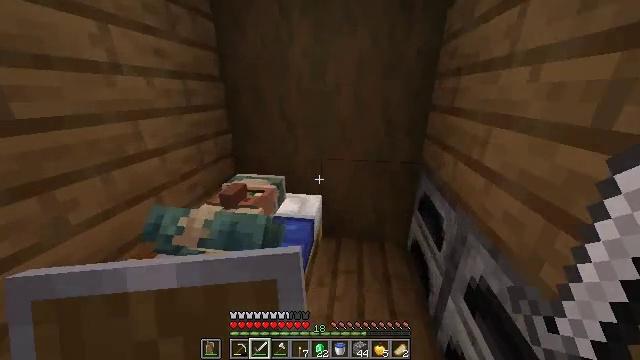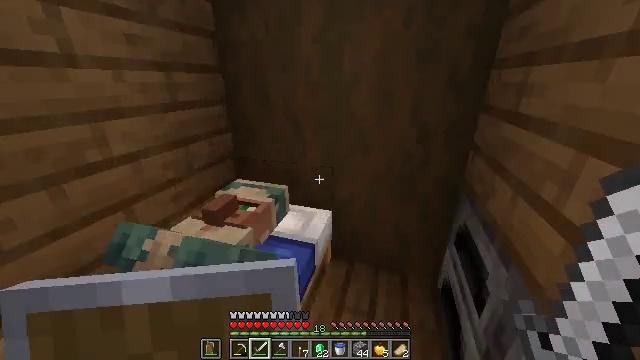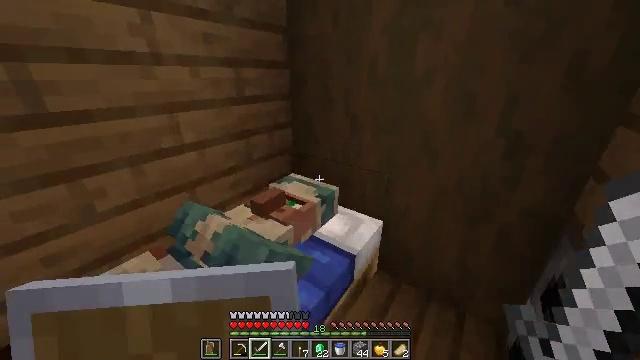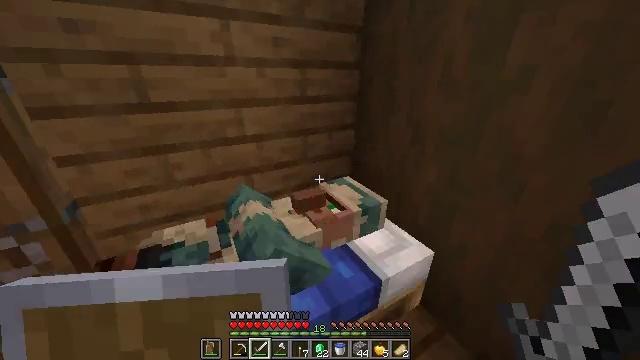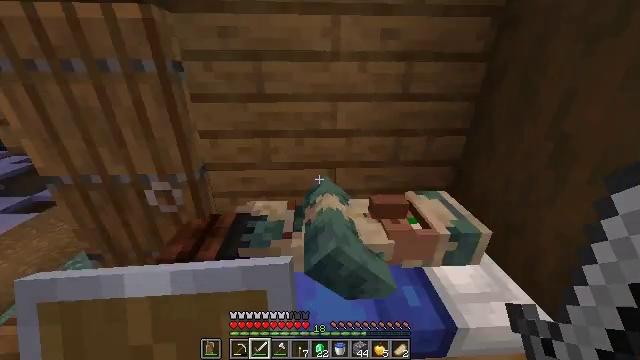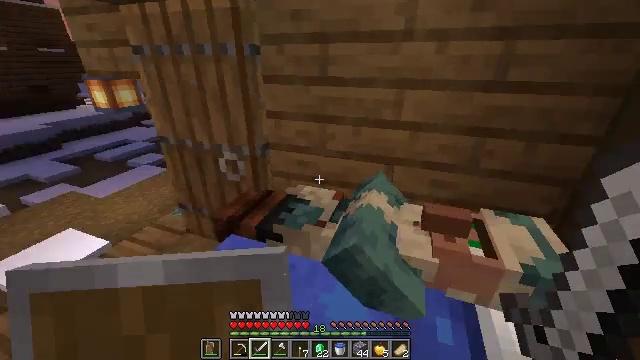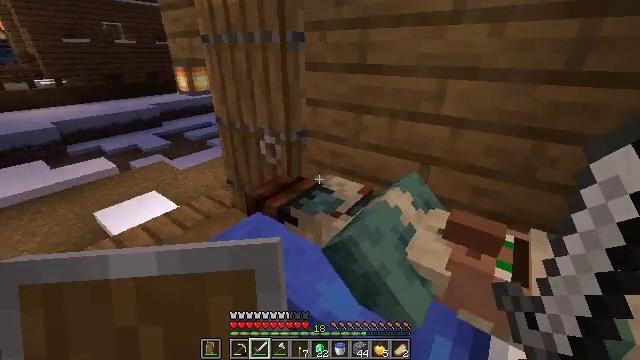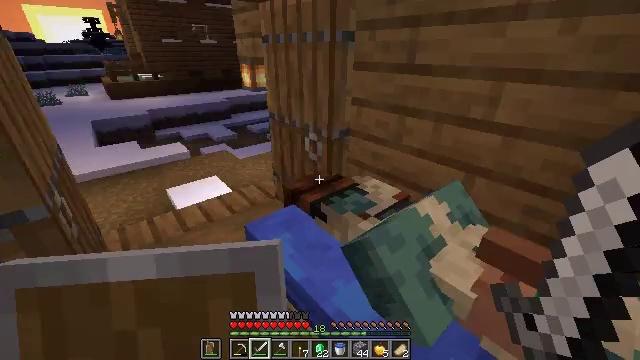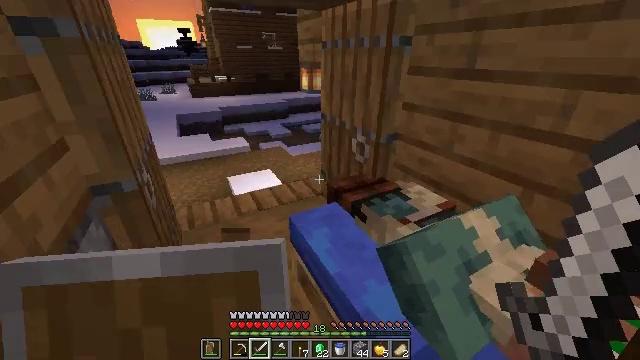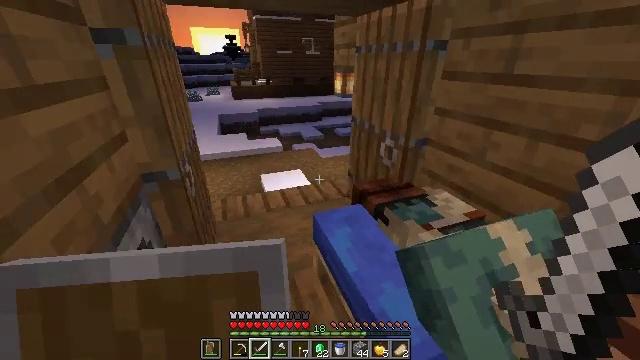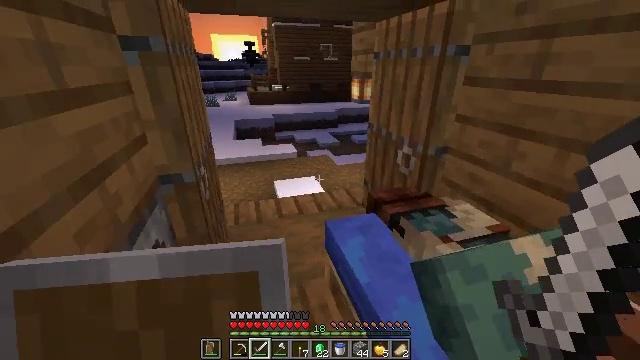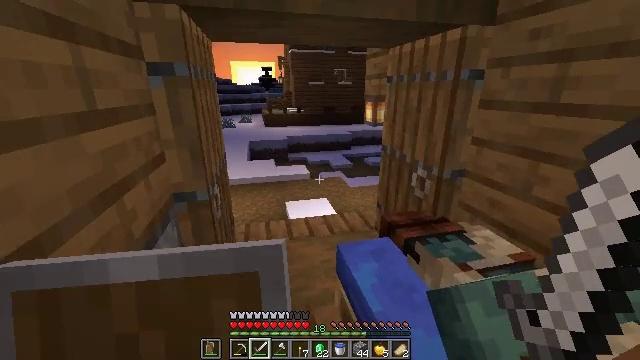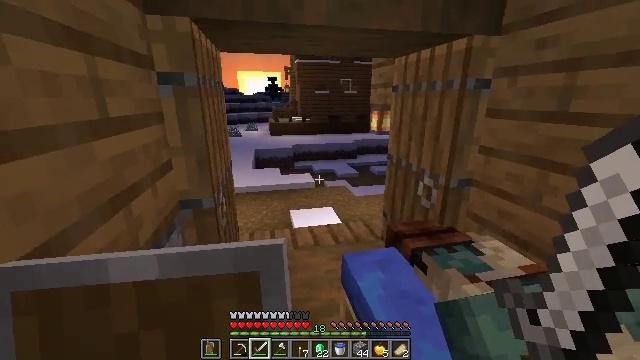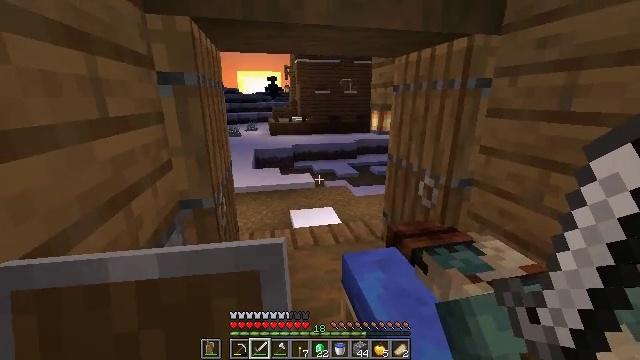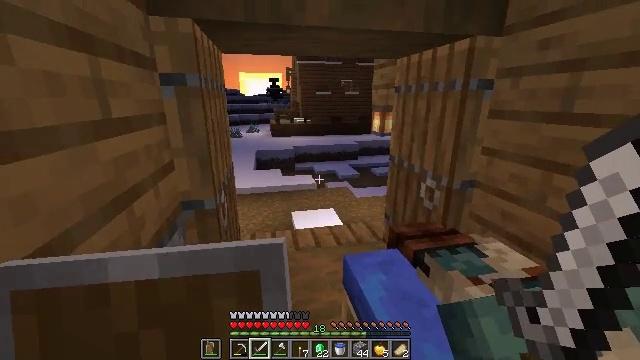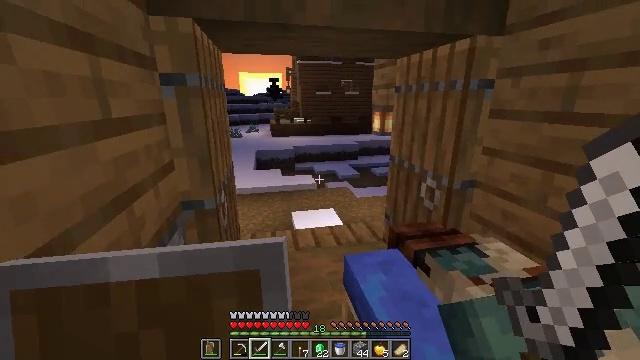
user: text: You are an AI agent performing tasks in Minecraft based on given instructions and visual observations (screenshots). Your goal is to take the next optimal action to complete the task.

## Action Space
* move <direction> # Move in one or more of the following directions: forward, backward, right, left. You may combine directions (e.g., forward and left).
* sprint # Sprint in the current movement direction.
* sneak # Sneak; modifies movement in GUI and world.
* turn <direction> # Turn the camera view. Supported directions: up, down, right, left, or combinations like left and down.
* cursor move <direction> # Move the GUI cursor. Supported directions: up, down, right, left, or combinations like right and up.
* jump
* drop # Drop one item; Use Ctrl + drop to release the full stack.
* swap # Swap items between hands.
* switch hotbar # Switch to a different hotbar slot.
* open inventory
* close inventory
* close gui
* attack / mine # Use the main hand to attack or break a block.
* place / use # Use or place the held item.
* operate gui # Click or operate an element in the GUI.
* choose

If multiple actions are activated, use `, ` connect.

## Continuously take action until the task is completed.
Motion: motion action
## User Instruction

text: Dismantle the blue bed.
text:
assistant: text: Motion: move forward and move right, turn left and down
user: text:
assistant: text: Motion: move forward and move right, turn left and down
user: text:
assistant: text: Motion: move right, turn left
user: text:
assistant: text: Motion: move right, turn left
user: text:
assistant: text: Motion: move right, turn left
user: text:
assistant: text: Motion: move right, turn left
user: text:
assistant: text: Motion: turn left
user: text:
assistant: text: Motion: turn left
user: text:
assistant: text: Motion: turn left
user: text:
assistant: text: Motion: turn left and up
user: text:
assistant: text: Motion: turn left and up
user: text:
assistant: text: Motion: turn left and up
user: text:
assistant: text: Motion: no_op
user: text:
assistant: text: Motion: no_op
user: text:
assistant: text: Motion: no_op
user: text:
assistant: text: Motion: no_op
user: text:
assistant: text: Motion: turn up
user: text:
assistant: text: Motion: move forward
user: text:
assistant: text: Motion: move forward
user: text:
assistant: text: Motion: move forward, turn left
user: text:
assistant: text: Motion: move forward, turn left
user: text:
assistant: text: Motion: move forward, turn left
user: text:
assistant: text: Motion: move forward, turn left
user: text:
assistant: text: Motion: move forward, turn left and up
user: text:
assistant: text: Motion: move forward, sprint
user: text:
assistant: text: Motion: move forward, sprint
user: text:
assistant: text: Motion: move forward, sprint
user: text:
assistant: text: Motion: move forward, sprint
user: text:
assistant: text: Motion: move forward, sprint
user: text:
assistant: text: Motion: move forward, sprint